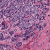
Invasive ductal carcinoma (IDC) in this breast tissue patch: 1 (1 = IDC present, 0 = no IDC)